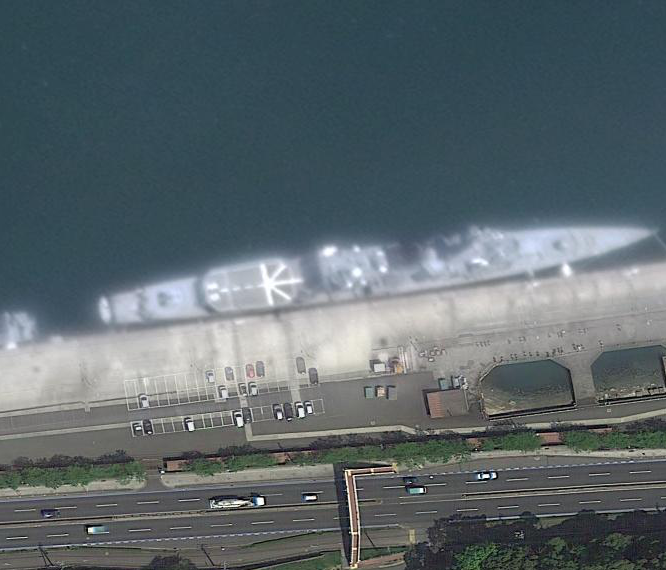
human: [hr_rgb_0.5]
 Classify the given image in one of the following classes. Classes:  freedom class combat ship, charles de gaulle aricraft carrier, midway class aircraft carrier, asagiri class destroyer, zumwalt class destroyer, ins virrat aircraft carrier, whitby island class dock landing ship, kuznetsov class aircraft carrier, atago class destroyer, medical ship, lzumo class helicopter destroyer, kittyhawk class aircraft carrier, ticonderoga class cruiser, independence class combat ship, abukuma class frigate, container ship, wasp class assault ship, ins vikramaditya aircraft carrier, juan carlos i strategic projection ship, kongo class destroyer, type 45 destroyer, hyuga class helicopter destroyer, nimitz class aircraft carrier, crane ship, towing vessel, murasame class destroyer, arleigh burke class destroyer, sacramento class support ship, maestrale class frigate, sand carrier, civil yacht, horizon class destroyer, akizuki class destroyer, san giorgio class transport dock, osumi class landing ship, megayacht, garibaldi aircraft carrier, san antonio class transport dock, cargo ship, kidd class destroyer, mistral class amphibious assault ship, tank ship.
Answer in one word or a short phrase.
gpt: Abukuma class frigate